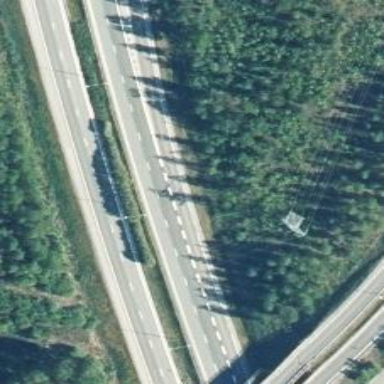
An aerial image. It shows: Motorway junction.